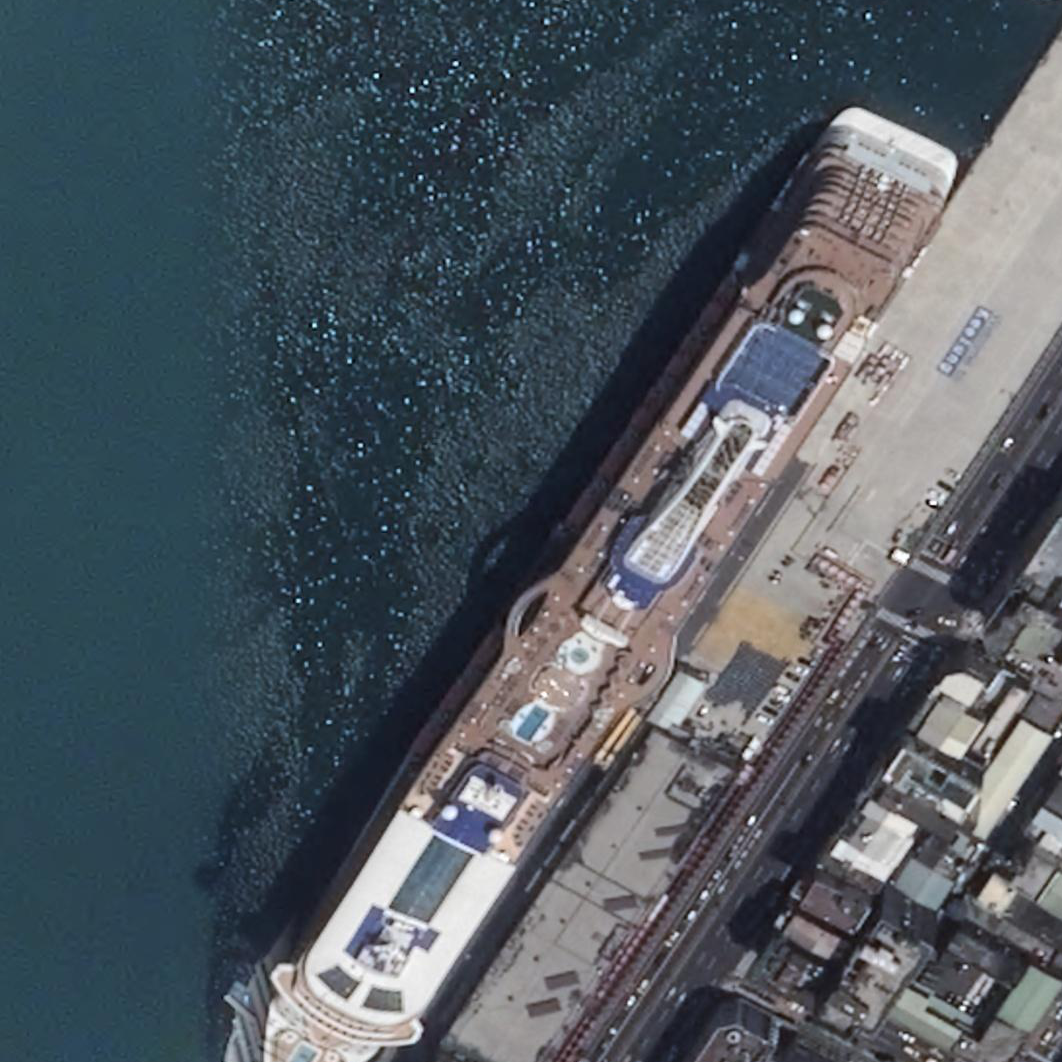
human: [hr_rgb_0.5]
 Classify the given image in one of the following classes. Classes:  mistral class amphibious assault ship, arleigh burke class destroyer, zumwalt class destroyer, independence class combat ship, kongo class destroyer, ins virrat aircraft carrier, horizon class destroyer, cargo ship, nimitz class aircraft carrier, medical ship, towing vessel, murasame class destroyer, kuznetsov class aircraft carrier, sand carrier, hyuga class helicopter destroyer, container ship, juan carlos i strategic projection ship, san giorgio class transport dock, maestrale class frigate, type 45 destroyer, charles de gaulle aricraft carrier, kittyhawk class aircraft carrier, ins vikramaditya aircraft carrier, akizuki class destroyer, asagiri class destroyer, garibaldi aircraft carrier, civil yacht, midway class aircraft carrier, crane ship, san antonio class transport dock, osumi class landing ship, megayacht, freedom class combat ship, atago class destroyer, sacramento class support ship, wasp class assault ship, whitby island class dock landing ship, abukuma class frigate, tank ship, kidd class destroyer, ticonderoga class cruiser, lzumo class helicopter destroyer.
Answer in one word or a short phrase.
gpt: Megayacht